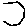
Label: hexagon